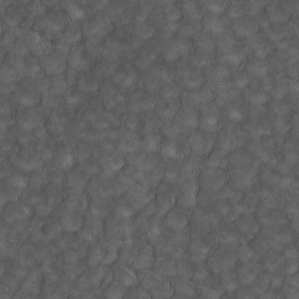
Label: non_frost